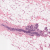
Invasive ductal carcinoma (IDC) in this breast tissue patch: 0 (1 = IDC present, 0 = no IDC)